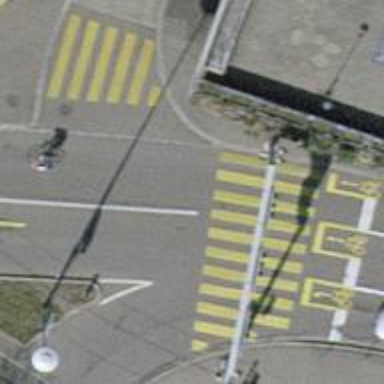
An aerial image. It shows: Zebra crossing with traffic signals. The crossing is marked by traffic lights.